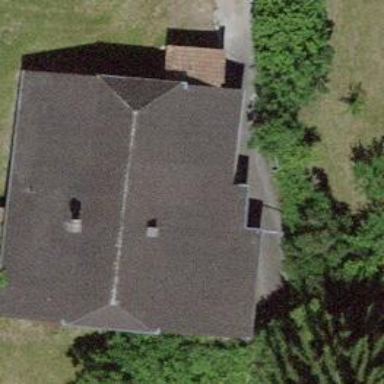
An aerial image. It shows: Farm building.